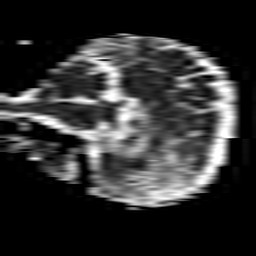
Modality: ADC
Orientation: sagittal
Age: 57
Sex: female
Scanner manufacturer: philips
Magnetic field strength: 1.5 T
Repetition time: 3.4 s
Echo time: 0.06922 s